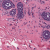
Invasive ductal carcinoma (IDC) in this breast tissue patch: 0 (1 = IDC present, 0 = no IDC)